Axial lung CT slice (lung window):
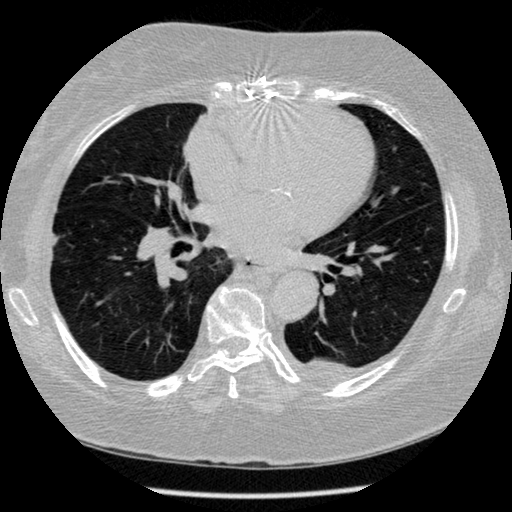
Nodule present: no